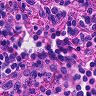
Metastatic tissue present: no